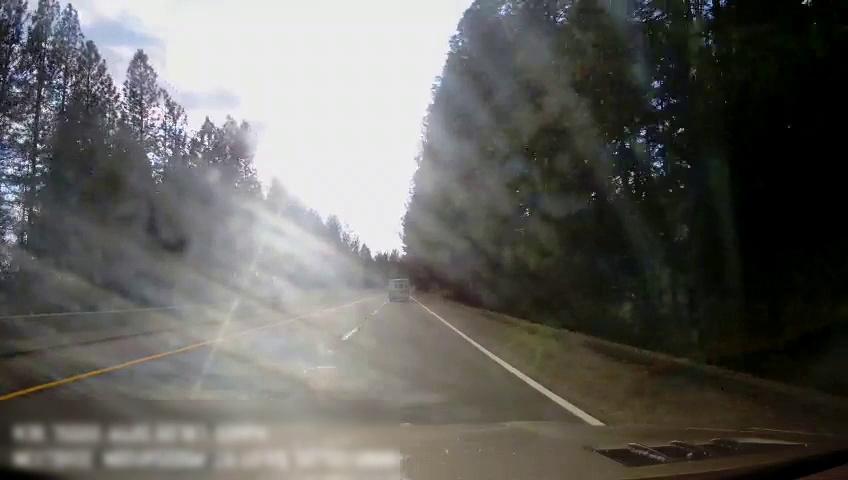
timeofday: Day
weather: Cloudy
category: Drivable Space
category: Drivable Space
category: Vehicles | Van
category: Lanes | Current Lane
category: Lanes | Alternate Lane
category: Lanes | Alternate Lane